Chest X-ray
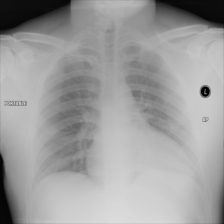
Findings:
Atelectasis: negative
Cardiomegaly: negative
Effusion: negative
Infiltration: negative
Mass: negative
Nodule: negative
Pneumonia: negative
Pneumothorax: negative
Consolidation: negative
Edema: negative
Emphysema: negative
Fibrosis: negative
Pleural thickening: negative
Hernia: negative